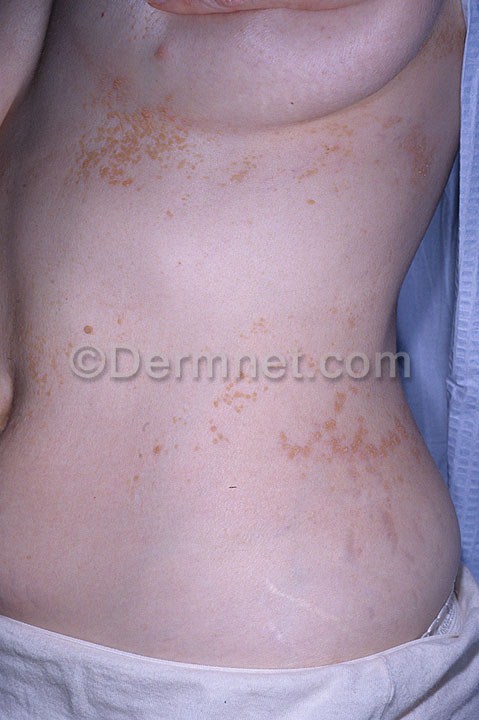
Disease: Seborrheic Keratoses and other Benign Tumors